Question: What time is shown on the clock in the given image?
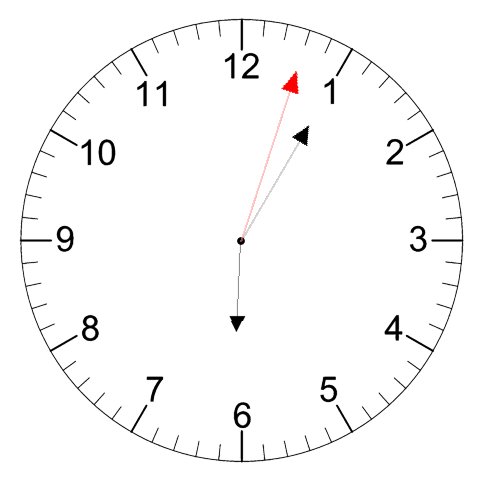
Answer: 06:05:03